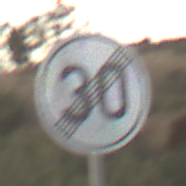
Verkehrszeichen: EndeGeschwindigkeit30
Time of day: SunriseSunset
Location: Outdoor (RoadRail)
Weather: PartlyCloudy
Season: NotSpecified
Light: Natural